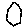
Label: hexagon